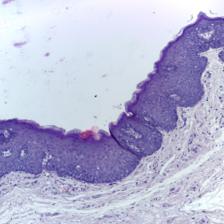
Diagnosis: Normal